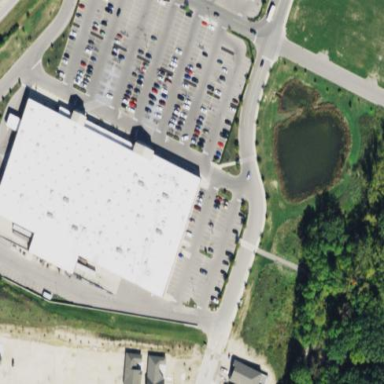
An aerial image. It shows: Building that houses supermarket.